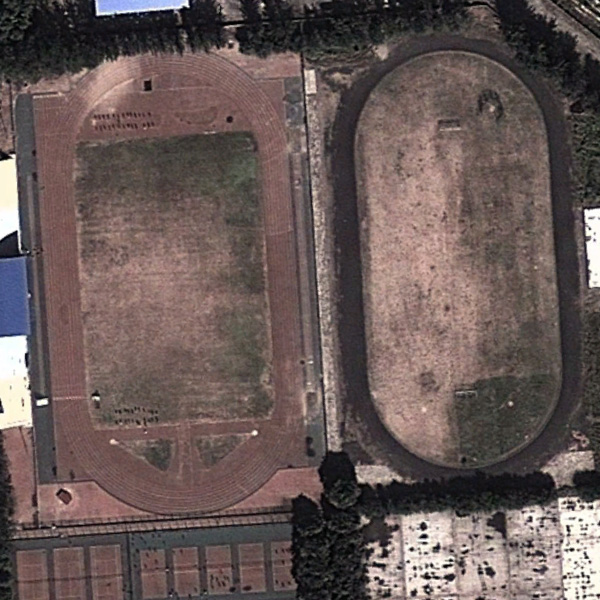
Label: Playground